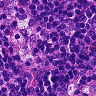
Metastatic tissue present: no